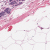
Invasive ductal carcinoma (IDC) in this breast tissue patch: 0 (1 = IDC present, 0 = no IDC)